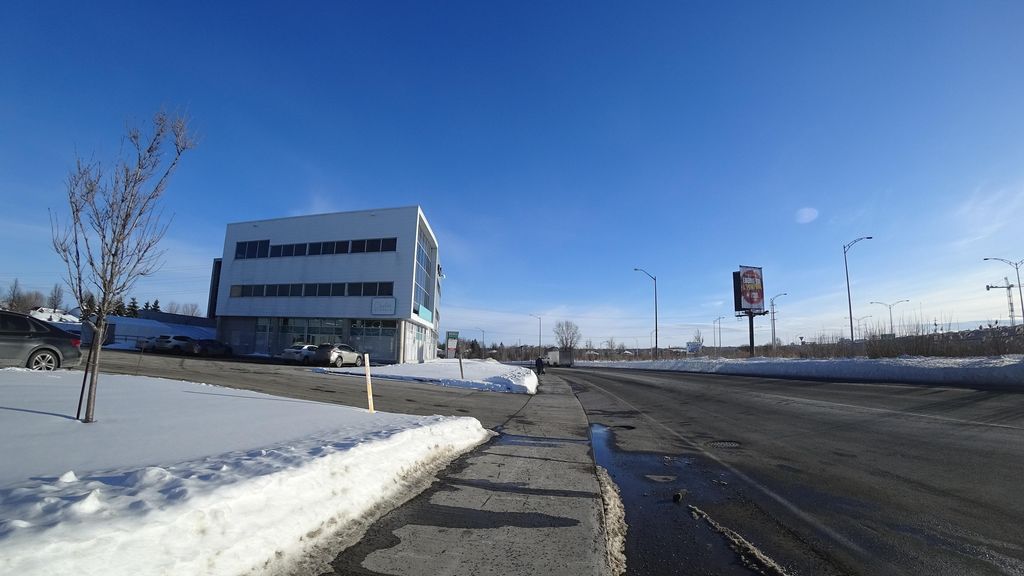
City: quebec_city